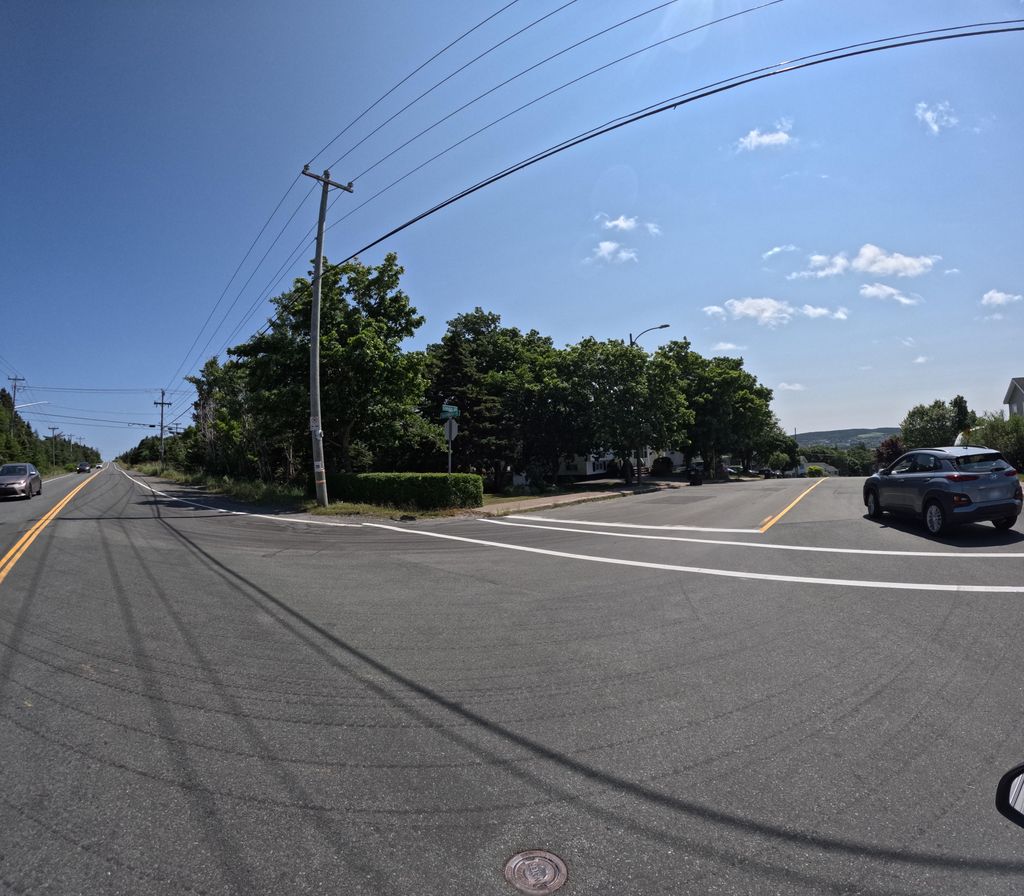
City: st_johns